Question: I'm converting PSD mock-up to HTML and CSS, and now I'm stuck a bit. I'm sure most of you have faced very similar issue, since that type of presentation is very popular in the web.
As you can see on footer's image, I'm trying to represent elements this way using only one block. And I want that block to look like this:
'''
<nav>
<ul>
<li><a href="#">Rome, Italy</a></li>
<li><a href="#">Paris, Frace</a></li>
...The rest ...
</ul>
</nav>
'''
And that's the problem. I can't put that all into one block.
I'm currently having them all in 5 different (in 5 different 'navs' with 'ul' elements ) blocks and that works. But would be very painful to render content for back-end developers (5 'foreach' iterations!)- and that's the reason I want to put them all in one block.

Is this even possible? I couldn't find anything useful so far
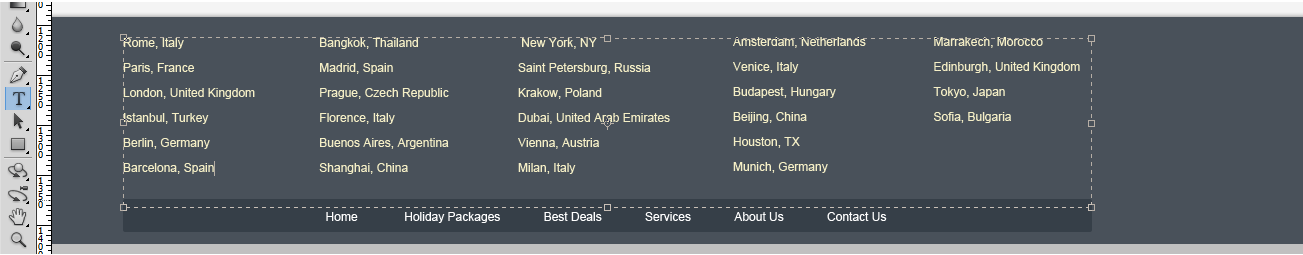
Answer: The correct use here would be CSS Columns.
Browser compatibility: Modern browsers, and IE10+ <URL>
'''
.columns {
-webkit-column-count: 5;
-webkit-column-gap: 10px;
-moz-column-count: 5;
-moz-column-gap: 10px;
column-count: 5;
column-gap: 10px;
}
'''
'''
<div class="columns">
<p><a href="#">Rome, Italy</a></p>
<p><a href="#">Paris, Frace</a></p>
... The rest ...
</div>
'''